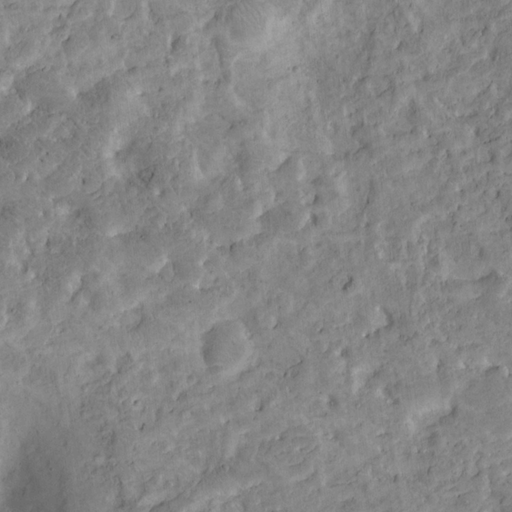
Classes present: Background, Cone